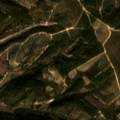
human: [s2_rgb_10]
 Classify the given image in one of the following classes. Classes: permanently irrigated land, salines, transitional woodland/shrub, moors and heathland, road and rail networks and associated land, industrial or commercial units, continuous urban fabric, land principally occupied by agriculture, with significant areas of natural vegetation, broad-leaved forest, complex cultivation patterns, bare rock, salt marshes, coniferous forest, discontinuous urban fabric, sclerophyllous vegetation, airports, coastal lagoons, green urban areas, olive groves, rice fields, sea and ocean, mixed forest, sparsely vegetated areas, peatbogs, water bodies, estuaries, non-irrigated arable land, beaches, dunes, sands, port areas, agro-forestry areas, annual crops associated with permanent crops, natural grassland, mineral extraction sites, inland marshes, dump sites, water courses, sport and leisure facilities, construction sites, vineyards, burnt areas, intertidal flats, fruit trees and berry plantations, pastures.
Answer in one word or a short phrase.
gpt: complex cultivation patterns, broad-leaved forest, mixed forest, transitional woodland/shrub